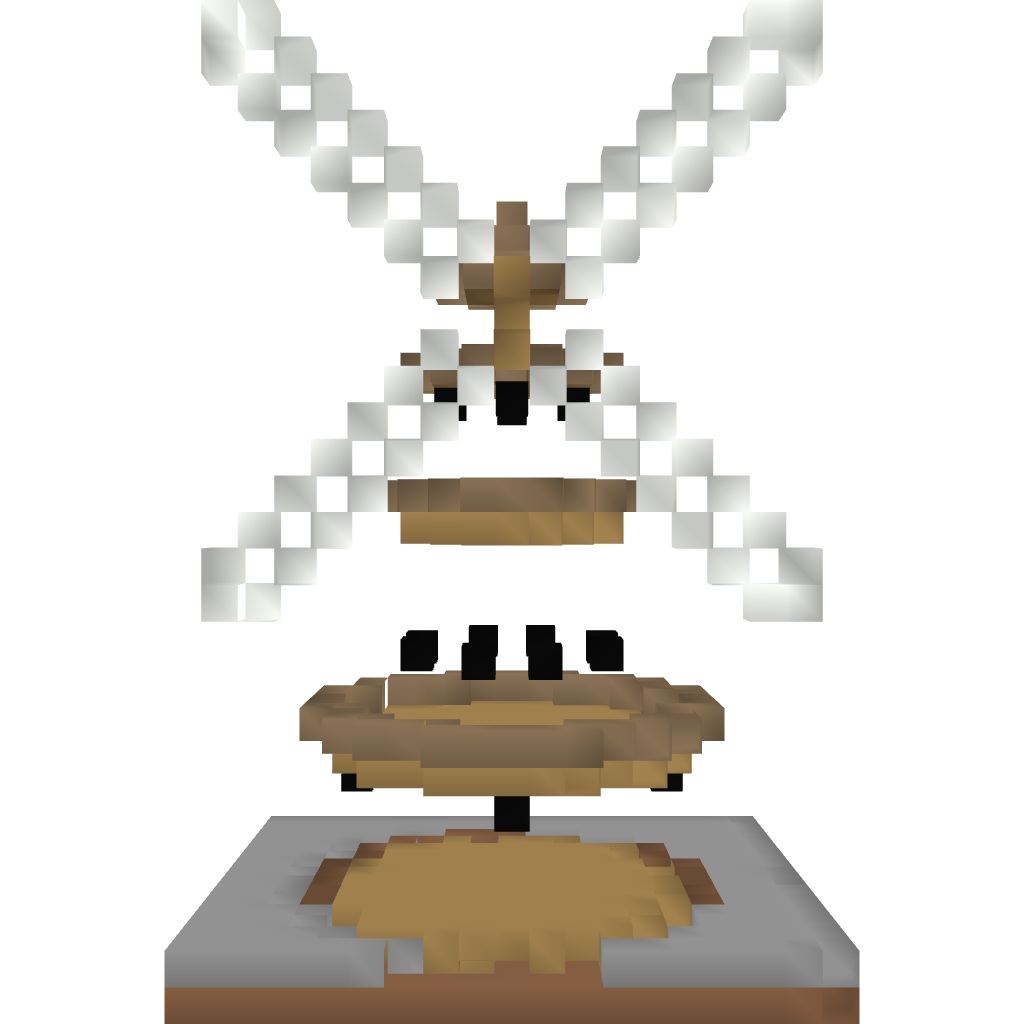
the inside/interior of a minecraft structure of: Windmill